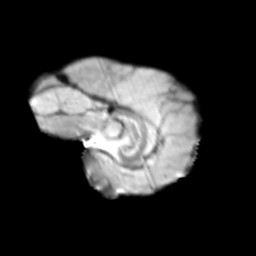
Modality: T2w
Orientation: sagittal
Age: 13
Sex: female
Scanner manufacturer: siemens
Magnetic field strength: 3 T
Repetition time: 3.8 s
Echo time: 0.07 s